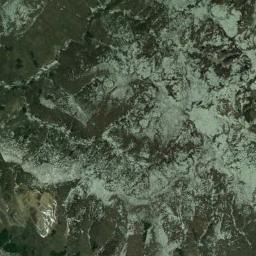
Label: mountain